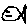
Label: fish